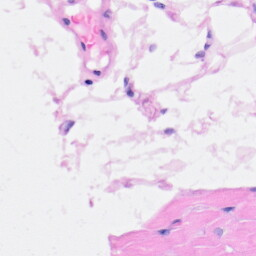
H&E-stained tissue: Heart